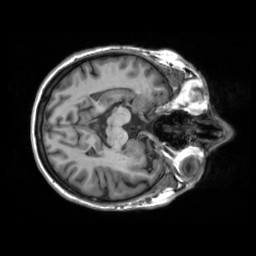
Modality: T1w
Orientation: axial
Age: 52
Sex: female
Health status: ill
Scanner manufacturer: siemens
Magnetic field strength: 3 T
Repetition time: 2.3 s
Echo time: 0.00201 s